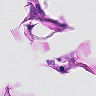
Metastatic tissue present: no